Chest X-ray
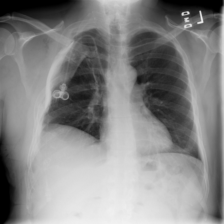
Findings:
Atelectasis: negative
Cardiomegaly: negative
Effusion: negative
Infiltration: negative
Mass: negative
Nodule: negative
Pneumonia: negative
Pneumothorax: negative
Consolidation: negative
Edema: negative
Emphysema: positive
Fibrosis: negative
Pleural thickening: negative
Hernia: negative